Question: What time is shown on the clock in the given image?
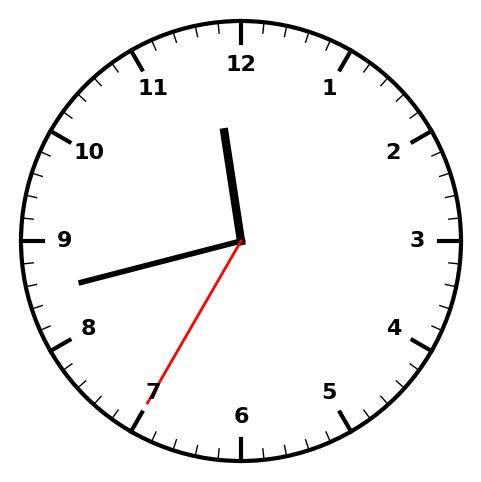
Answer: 11:42:35